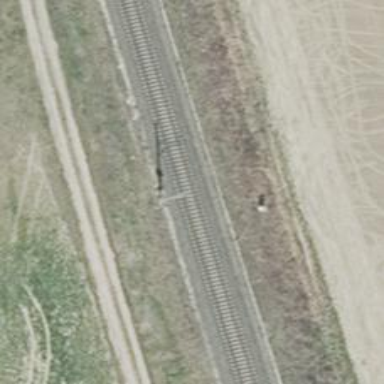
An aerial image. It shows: Milestone along the railway with catenary mast.